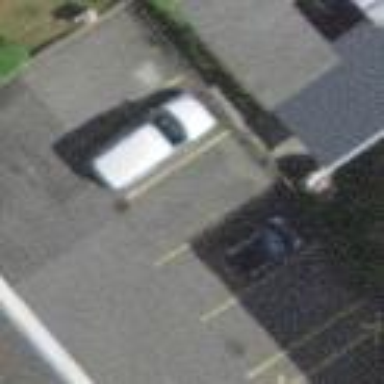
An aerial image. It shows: Parking area with surface.